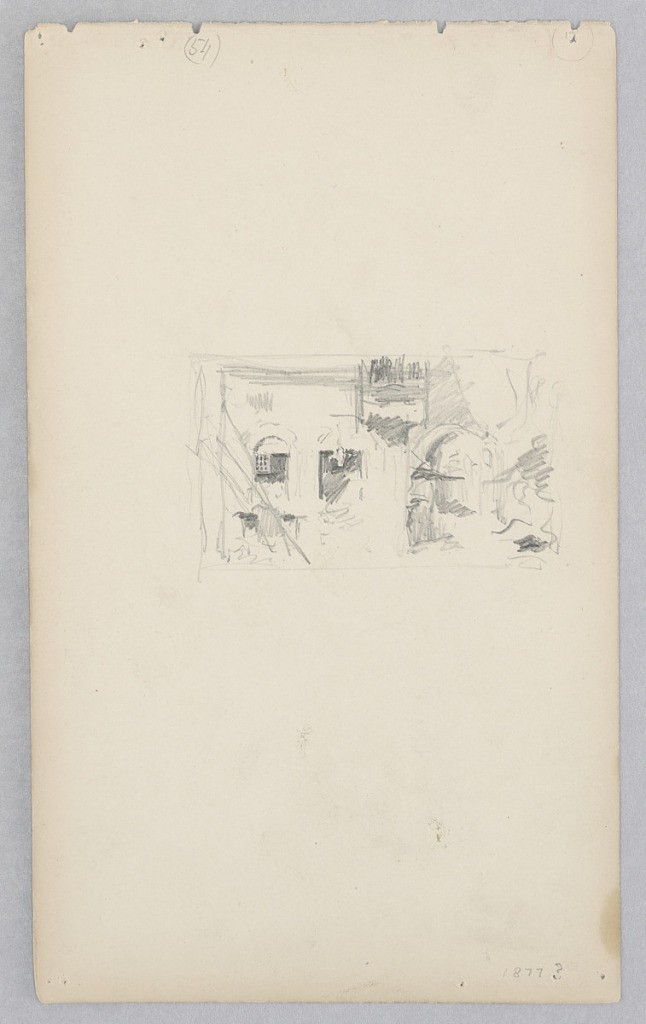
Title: Street scene
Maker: Robert Frederick Blum, American, 1857–1903
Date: n.d.
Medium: Graphite on wove paper
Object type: Drawing
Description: View of building and arched alley.